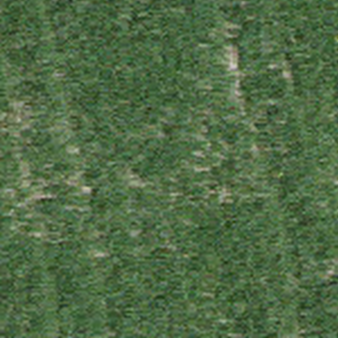
Label: other